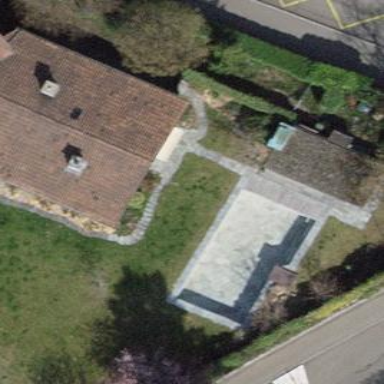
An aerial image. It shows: Swimming pool located in leisure land.